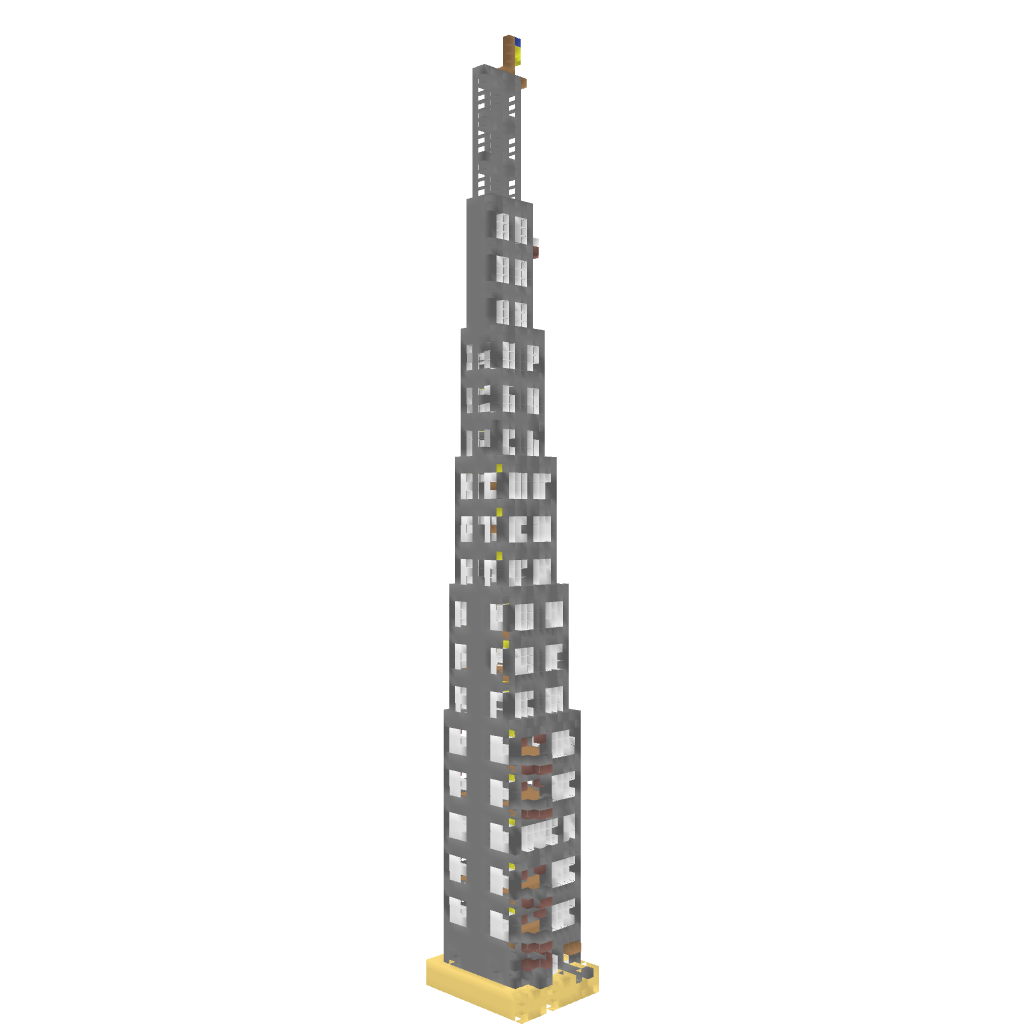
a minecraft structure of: Hotel "Odessa" high quality